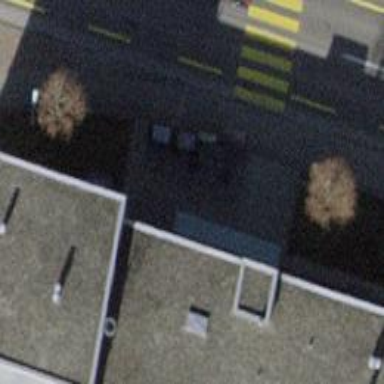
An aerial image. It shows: Street cabinet.